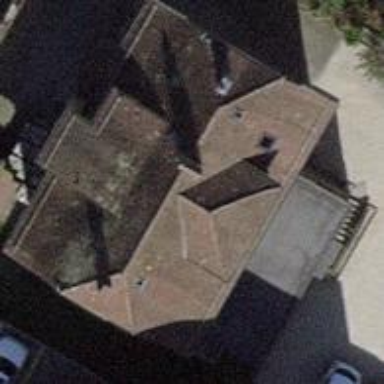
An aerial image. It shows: House with half-hipped roof shape.